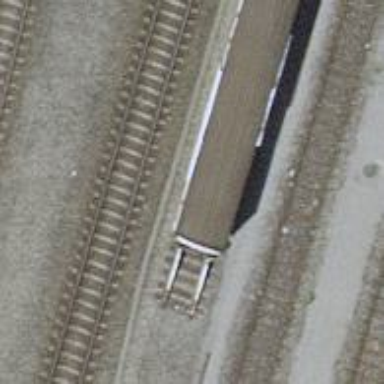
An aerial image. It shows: Railway buffer stop.